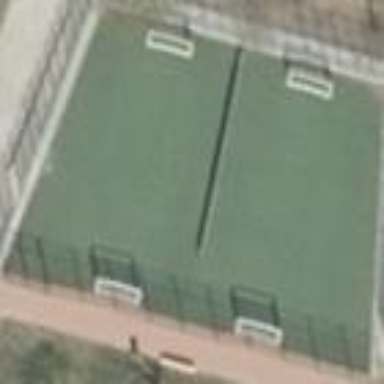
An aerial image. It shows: Artificial turf soccer pitch for leisure sports.